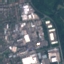
Label: Industrial